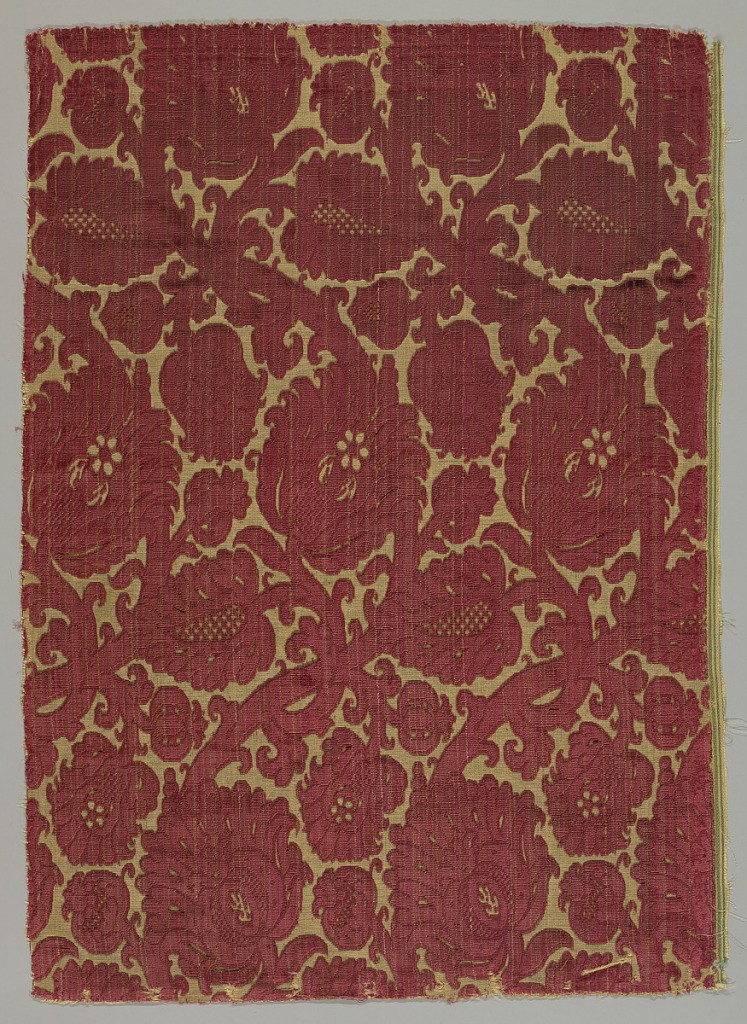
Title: Fragment
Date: early 17th century
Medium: silk Technique: cut and uncut supplementary warp pile (velvet) in a woven foundation
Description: Velvet fragment has a yellow ground with a large-scale floral pattern in red cut and uncut pile.